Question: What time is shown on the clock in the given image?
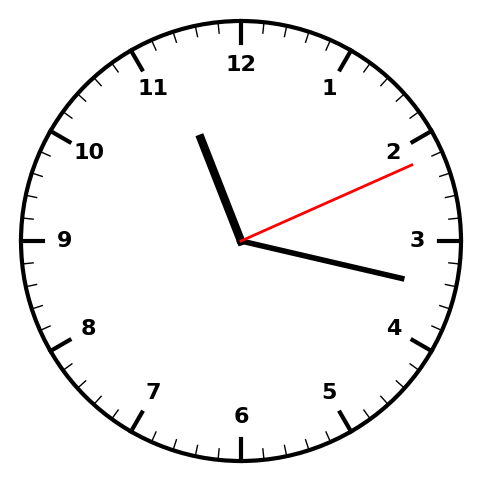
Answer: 11:17:11